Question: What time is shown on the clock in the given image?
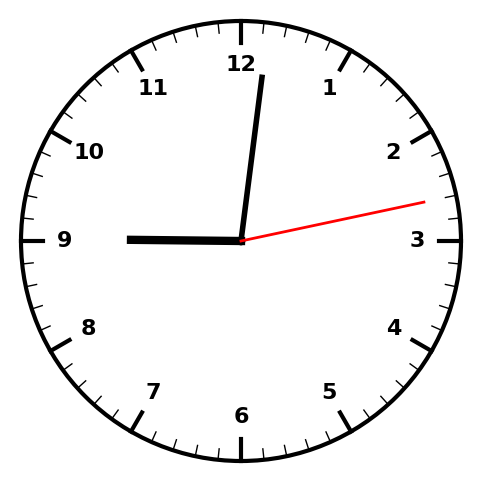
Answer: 09:01:13